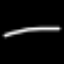
Label: line